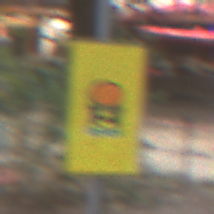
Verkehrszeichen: FahrzeugeMitWassergefaehrdenderLadungOhnePfeilsymbol
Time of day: MorningAfternoon
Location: Outdoor (Suburban)
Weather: PartlyCloudy
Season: NotSpecified
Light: Natural